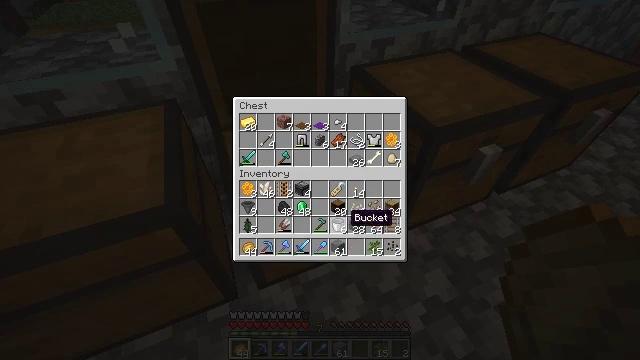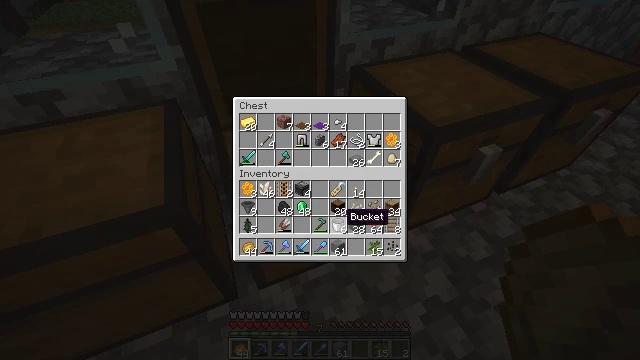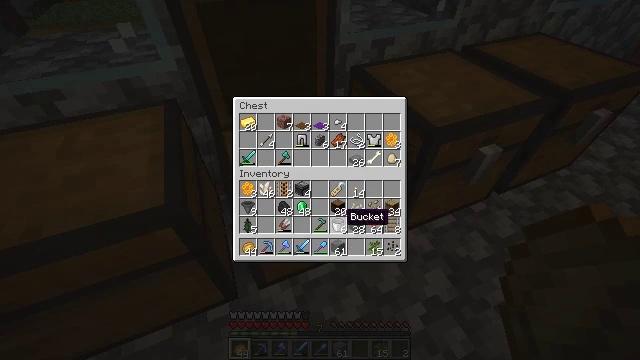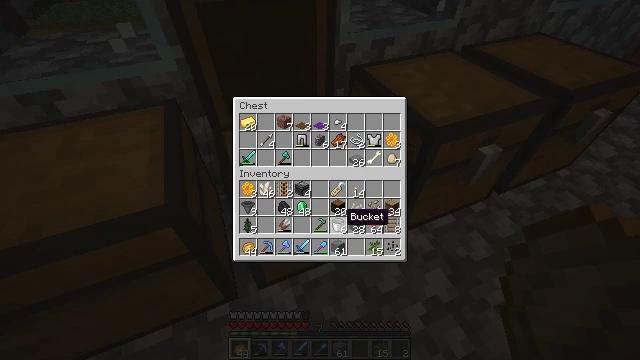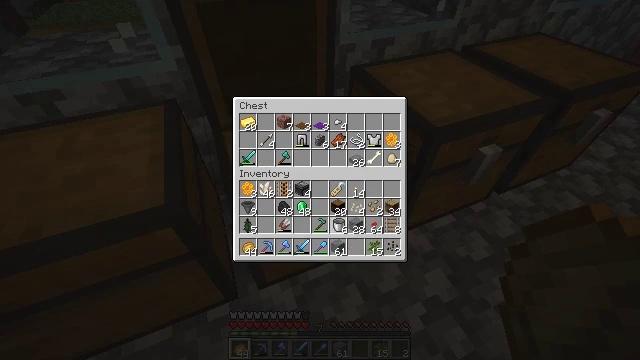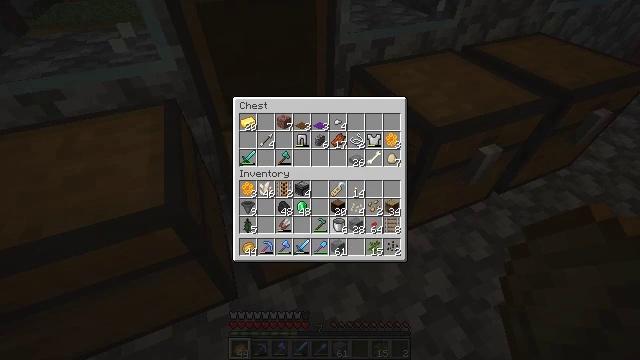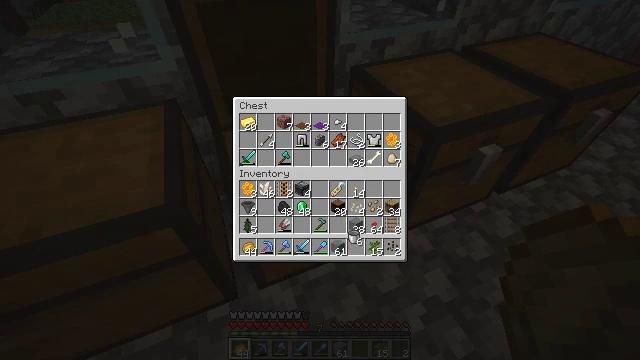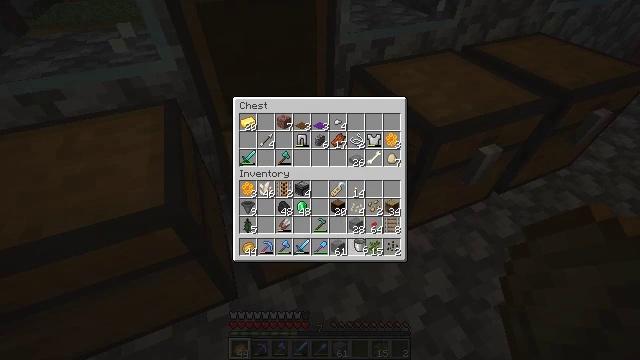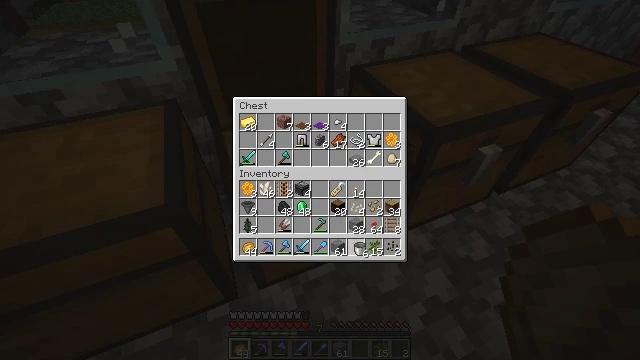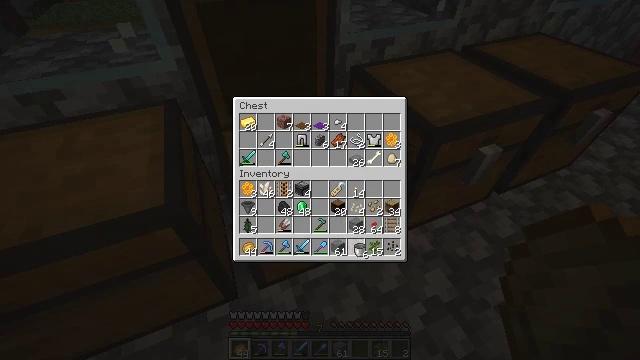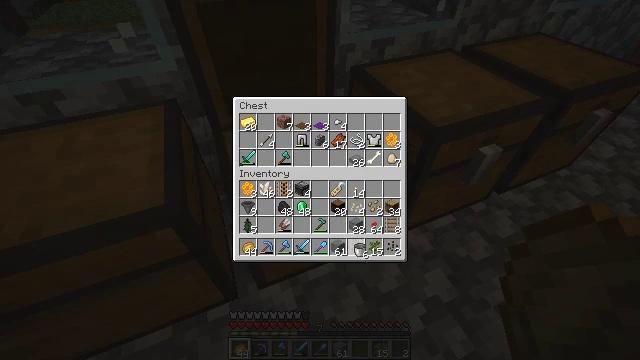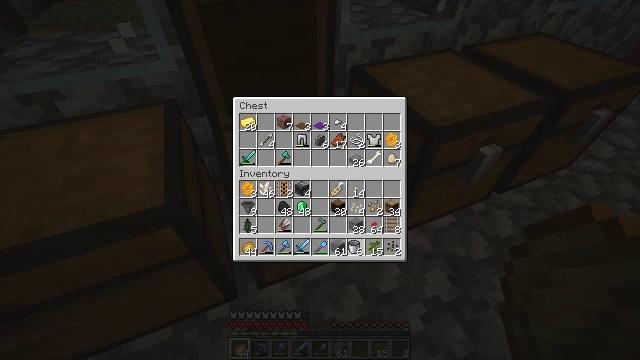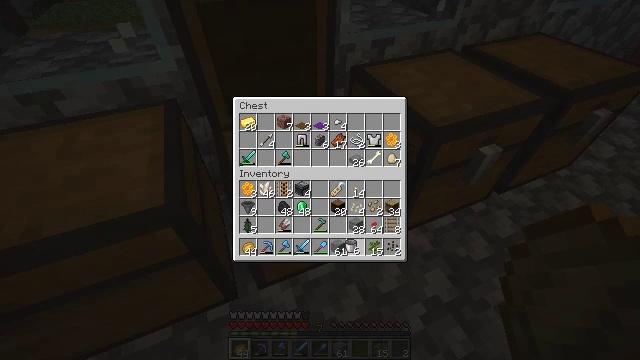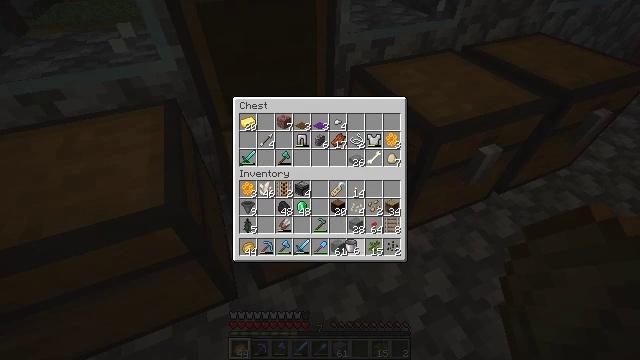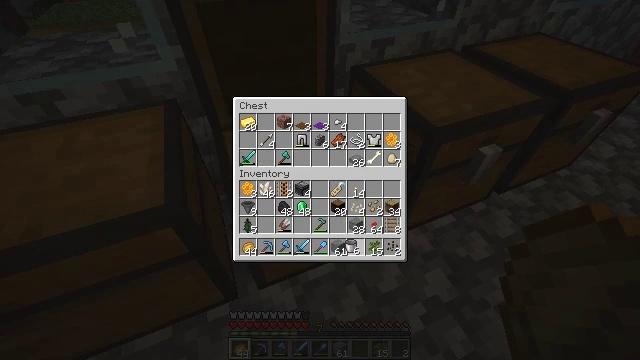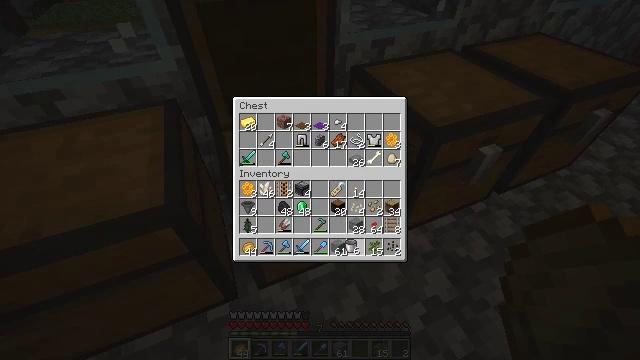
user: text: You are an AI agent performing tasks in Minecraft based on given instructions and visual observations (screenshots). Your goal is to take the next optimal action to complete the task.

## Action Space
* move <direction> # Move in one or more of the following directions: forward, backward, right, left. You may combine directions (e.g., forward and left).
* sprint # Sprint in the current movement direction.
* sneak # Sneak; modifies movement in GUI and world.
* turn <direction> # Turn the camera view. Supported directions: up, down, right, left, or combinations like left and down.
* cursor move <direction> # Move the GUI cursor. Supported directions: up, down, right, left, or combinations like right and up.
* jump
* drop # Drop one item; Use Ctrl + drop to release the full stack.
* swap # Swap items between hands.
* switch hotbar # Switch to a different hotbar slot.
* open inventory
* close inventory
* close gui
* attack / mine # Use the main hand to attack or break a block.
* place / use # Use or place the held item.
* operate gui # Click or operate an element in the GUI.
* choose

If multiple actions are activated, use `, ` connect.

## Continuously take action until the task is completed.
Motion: motion action
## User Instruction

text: Collect the brewing stand for reuse.
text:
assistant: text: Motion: no_op
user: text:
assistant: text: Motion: no_op
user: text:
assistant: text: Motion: no_op
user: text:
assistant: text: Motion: operate gui
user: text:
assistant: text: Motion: operate gui
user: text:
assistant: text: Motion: cursor move right and down, operate gui
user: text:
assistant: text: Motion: cursor move down
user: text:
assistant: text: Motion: no_op
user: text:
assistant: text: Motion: no_op
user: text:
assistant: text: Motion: no_op
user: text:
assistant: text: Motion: no_op
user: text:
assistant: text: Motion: no_op
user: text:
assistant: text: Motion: no_op
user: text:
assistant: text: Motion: operate gui
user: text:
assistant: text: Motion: operate gui
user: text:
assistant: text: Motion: operate gui
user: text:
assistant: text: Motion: no_op
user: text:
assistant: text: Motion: no_op
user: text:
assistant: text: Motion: no_op
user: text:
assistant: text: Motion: no_op
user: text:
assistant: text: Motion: no_op
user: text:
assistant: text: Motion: no_op
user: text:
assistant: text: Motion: no_op
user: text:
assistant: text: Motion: no_op
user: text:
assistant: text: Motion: no_op
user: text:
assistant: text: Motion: no_op
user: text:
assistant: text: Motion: no_op
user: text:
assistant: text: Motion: no_op
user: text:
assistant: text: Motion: no_op
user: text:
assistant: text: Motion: no_op